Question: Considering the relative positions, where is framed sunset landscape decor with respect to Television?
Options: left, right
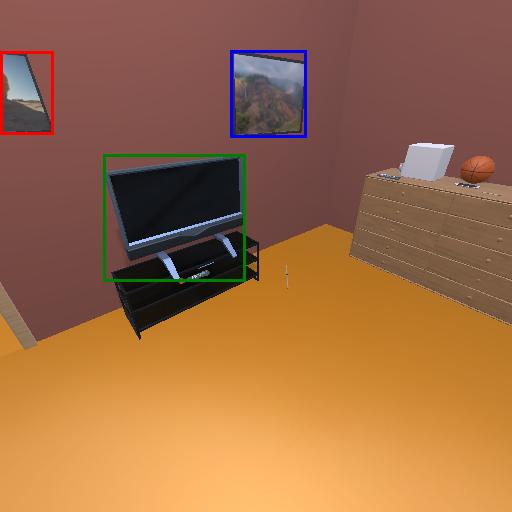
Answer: left